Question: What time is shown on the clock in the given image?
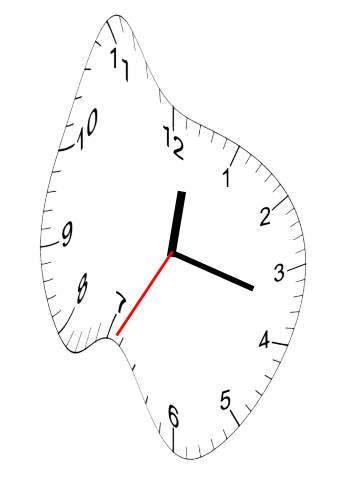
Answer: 12:17:35